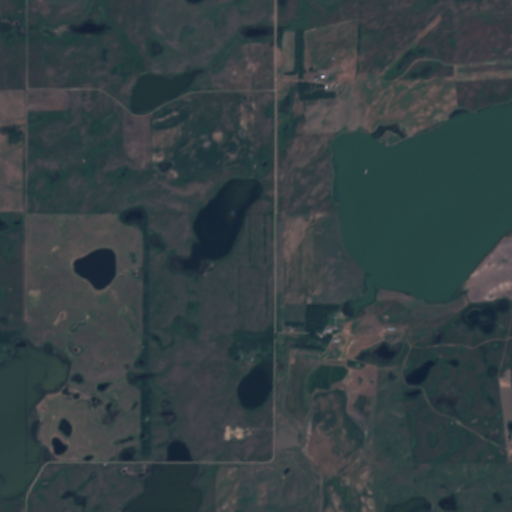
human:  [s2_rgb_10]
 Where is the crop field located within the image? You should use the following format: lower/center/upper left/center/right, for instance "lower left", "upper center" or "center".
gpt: The crop field is located in the lower center of the image.
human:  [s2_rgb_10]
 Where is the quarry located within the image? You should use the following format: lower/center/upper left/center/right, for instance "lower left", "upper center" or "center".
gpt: The quarry is located in the lower center of the image.
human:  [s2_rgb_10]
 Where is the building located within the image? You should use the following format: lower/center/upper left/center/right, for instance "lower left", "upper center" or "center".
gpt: The building is located in the lower center of the image.
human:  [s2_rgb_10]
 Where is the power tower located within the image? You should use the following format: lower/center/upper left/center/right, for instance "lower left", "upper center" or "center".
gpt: There is no power tower in the image.